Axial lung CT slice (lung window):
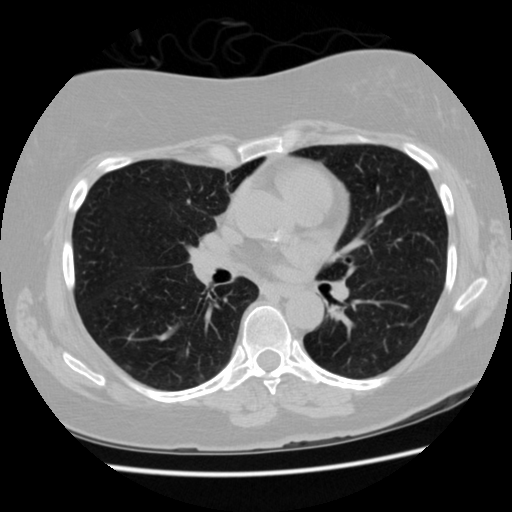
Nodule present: no